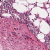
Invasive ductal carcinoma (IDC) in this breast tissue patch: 0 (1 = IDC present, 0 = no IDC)